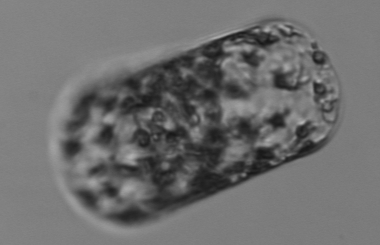
Label: Guinardia_flaccida